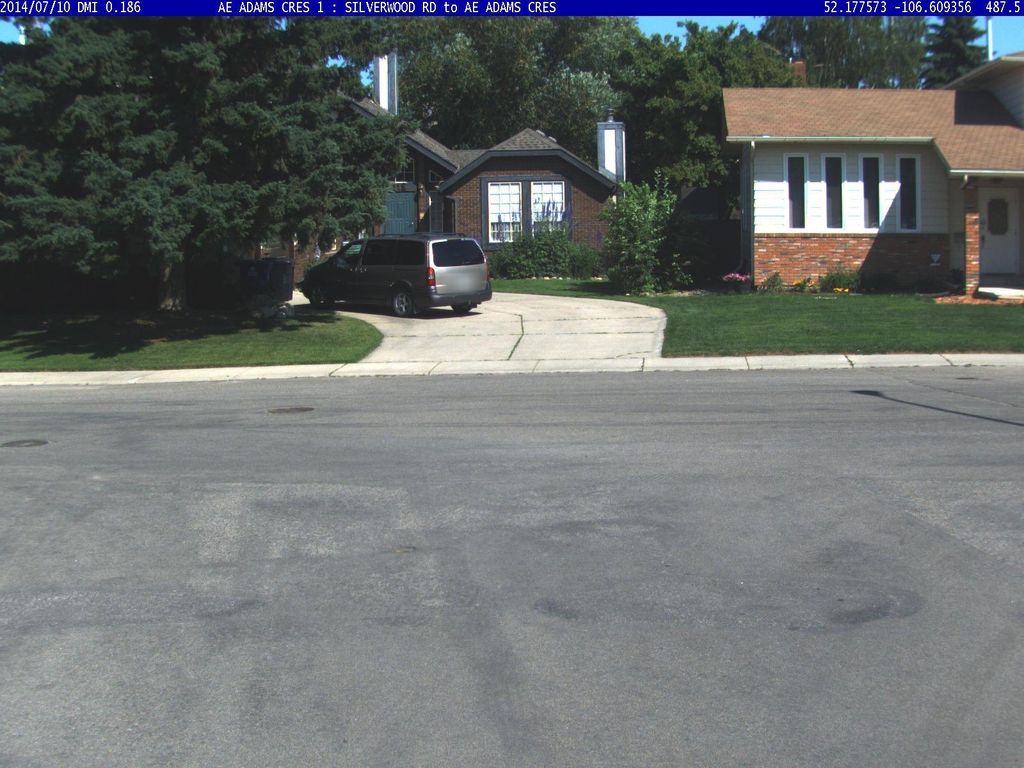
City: saskatoon